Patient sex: M
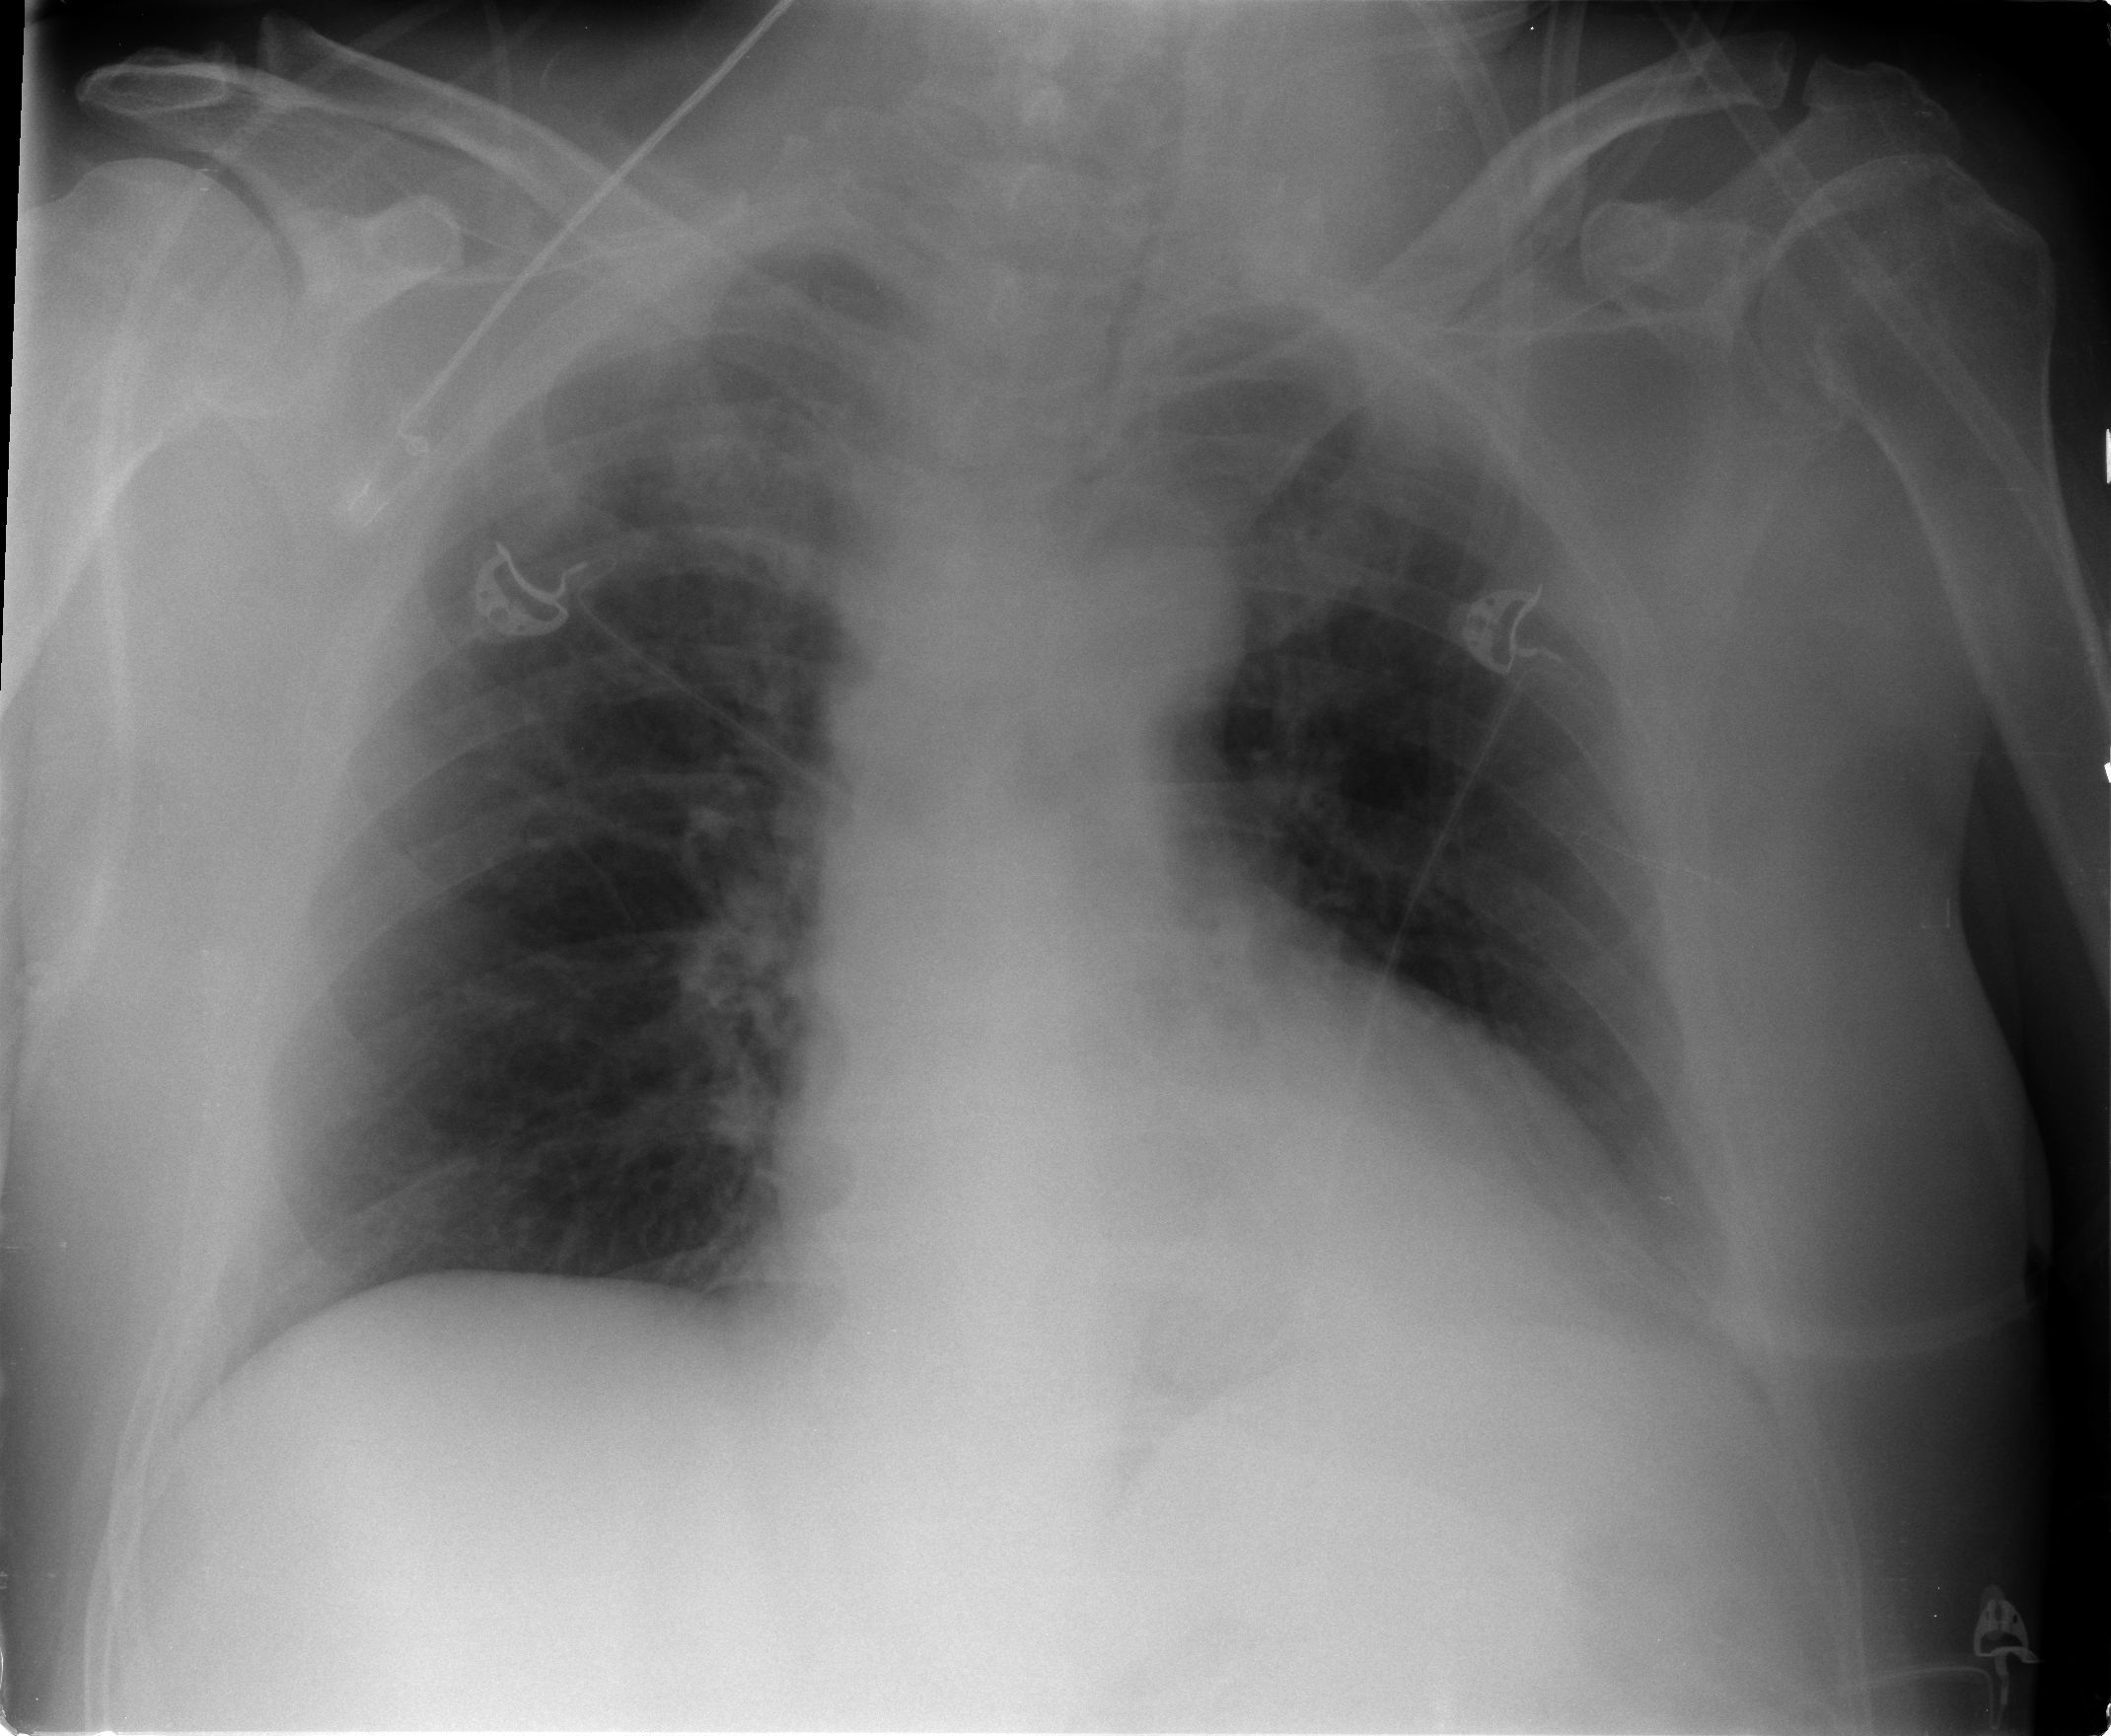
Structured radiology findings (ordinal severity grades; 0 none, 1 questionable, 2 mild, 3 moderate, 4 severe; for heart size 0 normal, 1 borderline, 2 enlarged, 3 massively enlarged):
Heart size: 2
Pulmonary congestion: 0
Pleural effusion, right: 0
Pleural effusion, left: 2
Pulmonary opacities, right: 0
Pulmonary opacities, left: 0
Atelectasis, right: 0
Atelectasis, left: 2